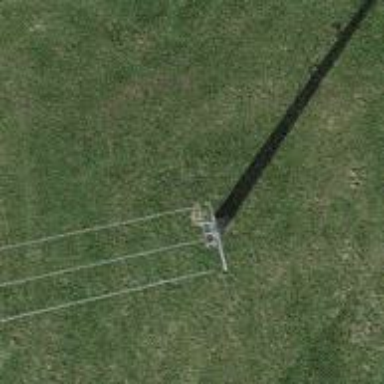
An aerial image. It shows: Minor power line with 3 cables.